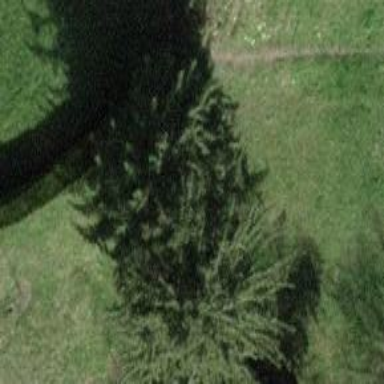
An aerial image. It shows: Evergreen tree with needle-leaved leaves.